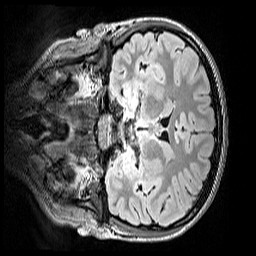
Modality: FLAIR
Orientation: coronal
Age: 10
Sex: female
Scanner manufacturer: siemens
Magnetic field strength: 3 T
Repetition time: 5 s
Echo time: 0.388 s